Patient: sex M, age 66
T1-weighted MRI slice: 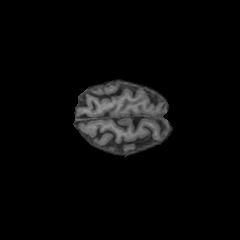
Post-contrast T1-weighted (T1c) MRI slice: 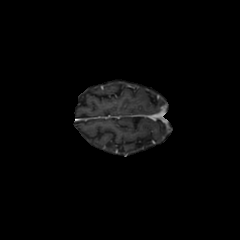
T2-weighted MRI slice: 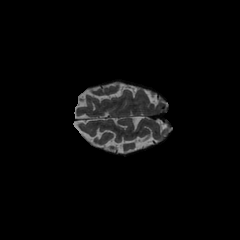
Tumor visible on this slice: no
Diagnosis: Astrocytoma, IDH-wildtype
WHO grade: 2